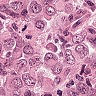
Metastatic tissue present: yes